Field crop: maize
Growth stage: 2
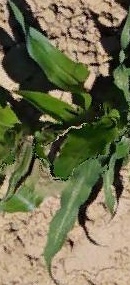
Species: maize